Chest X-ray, PA view. Patient: 53 years old, sex F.
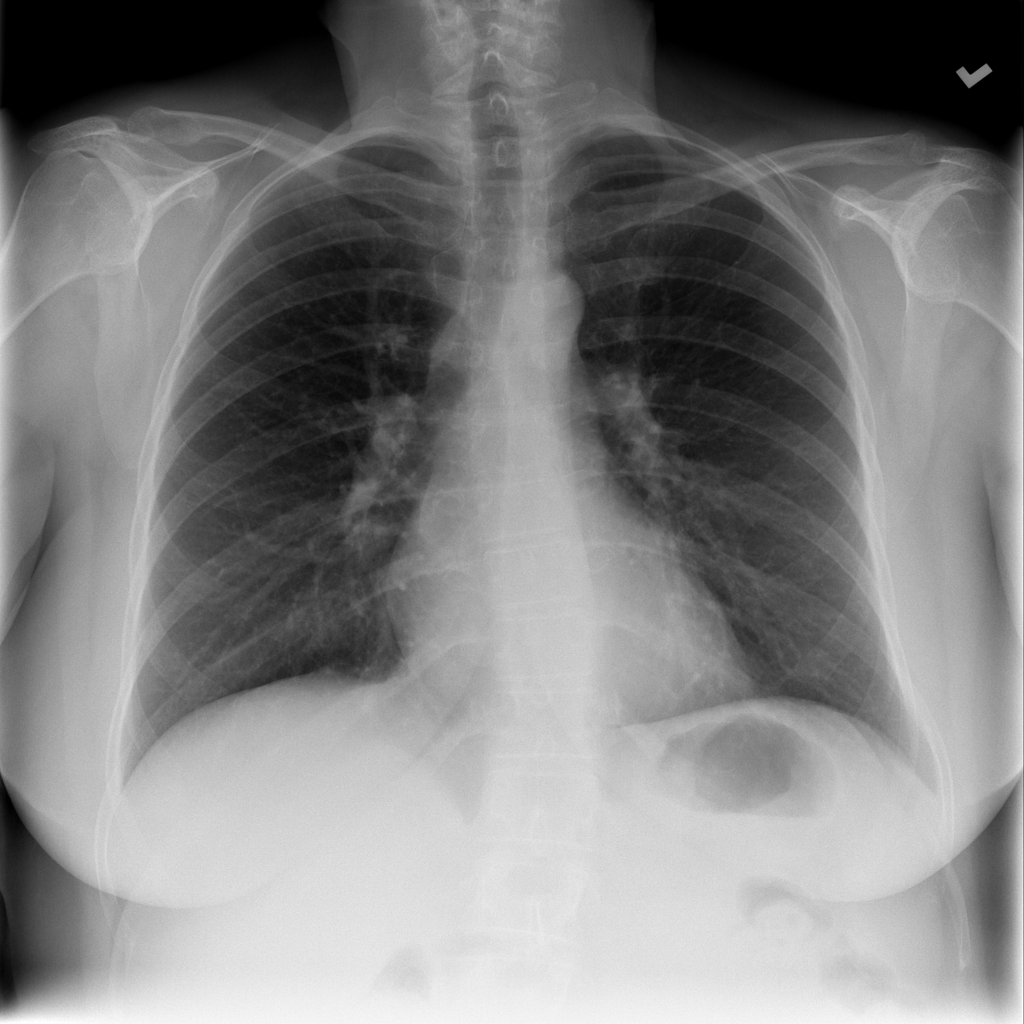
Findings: No Finding